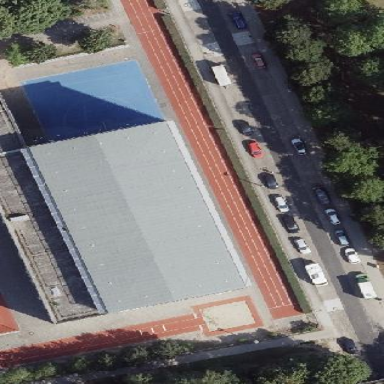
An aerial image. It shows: Sports center with sports hall.